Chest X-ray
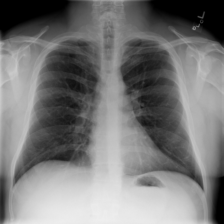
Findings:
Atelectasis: negative
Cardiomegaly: negative
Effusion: negative
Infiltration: negative
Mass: negative
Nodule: negative
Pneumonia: negative
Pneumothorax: negative
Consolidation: negative
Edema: negative
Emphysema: negative
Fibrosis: negative
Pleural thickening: negative
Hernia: negative